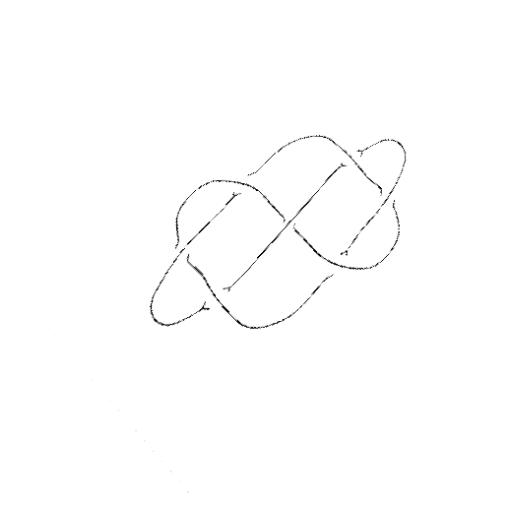
Crossing number: 7